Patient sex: F
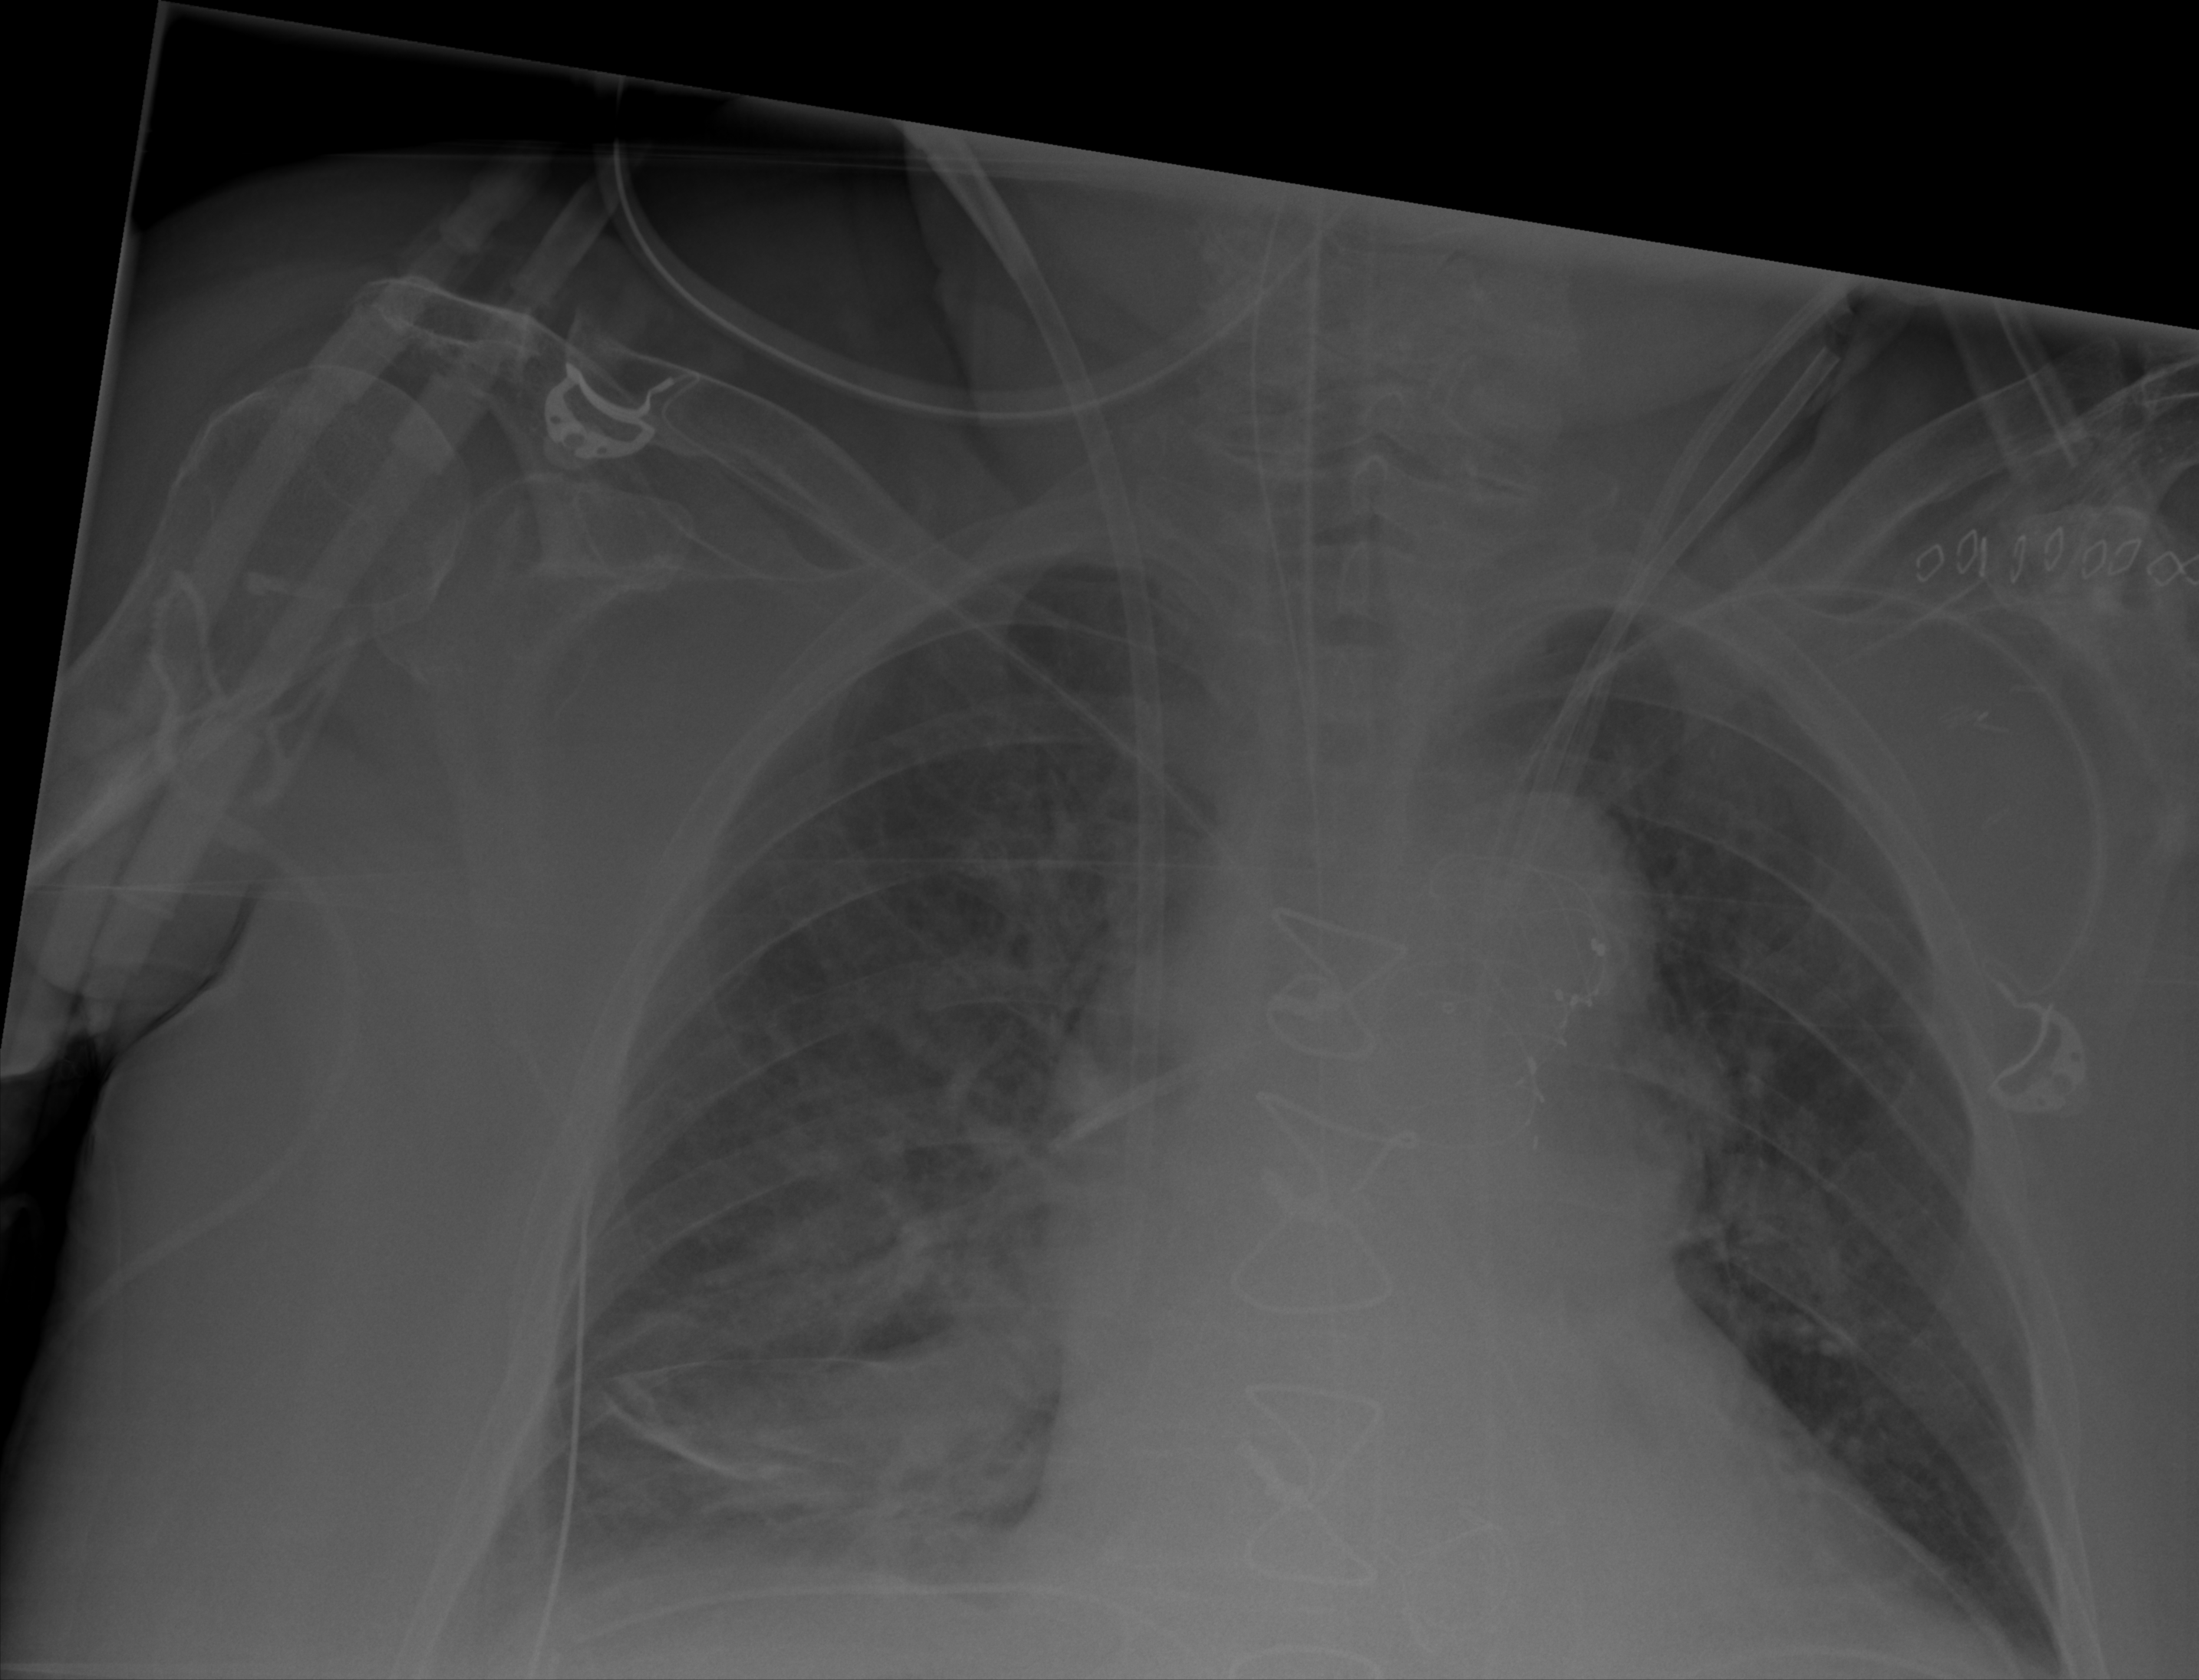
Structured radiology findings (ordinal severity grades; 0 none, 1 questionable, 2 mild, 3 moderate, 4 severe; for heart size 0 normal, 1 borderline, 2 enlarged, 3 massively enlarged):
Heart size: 2
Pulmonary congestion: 2
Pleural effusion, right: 2
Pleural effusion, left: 1
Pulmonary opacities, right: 2
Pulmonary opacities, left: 0
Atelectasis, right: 3
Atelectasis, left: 0